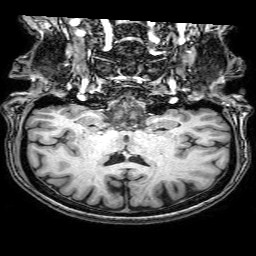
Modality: T1w
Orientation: sagittal
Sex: female
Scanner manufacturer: philips
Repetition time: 0.008075 s
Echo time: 0.00369 s